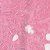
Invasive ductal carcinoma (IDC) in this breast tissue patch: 0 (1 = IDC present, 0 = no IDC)